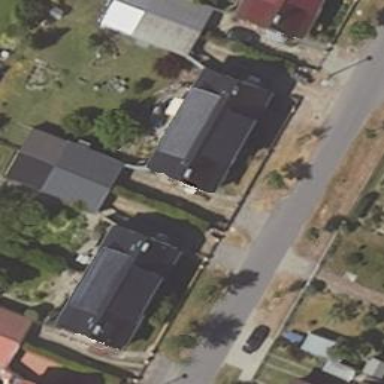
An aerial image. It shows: Residential building.